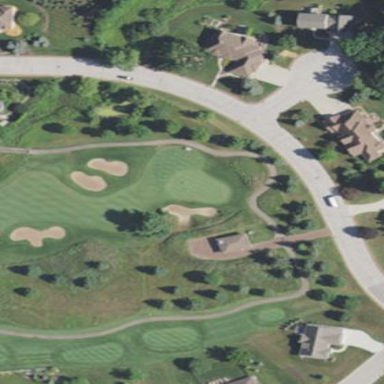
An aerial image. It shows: Golf fairway in the image.